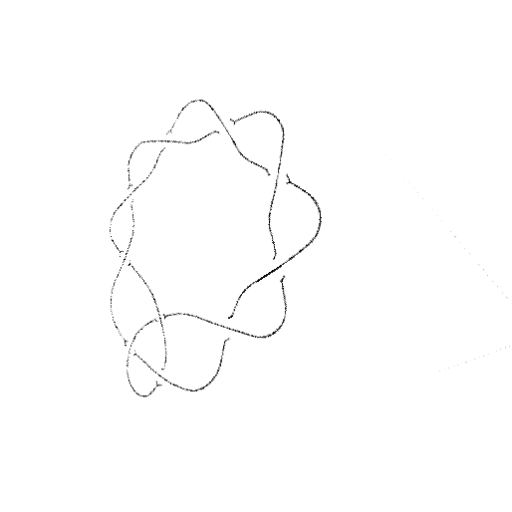
Crossing number: 10